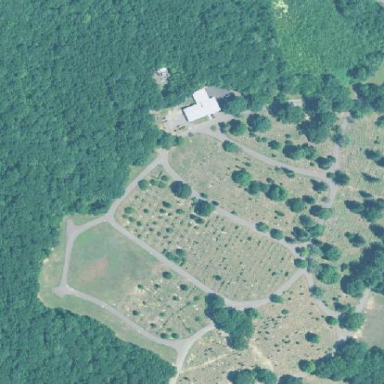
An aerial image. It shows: Cemetery.